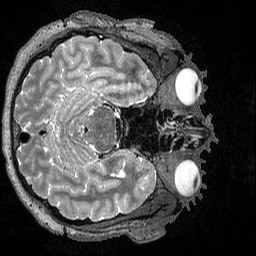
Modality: T2w
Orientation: axial
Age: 42
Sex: male
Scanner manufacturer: siemens
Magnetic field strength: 3 T
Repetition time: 3.2 s
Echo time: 0.564 s